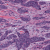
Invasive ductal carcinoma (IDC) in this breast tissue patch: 1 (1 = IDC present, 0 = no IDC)